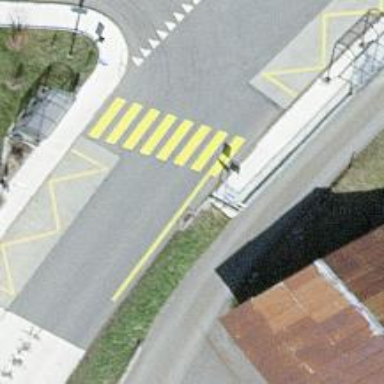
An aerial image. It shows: Zebra crossing on the road.